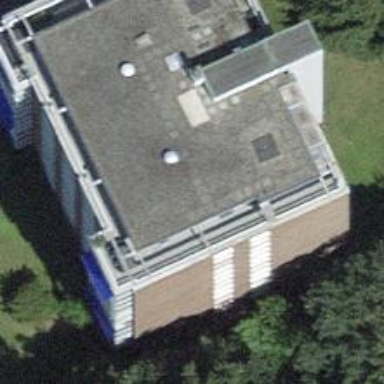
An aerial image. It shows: Building with flat roof.